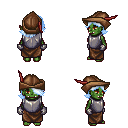
a pixel art fantasy rpg character, female body template, orc, green skin, steel chest armor, robe skirt, white cyan swoop hairstyle, leather cap, metal gloves, four views (front, back, left, right), 2x2 character sprite sheet, small pixel art, hard edges, no anti-aliasing